Field crop: maize
Growth stage: 2
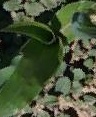
Species: maize